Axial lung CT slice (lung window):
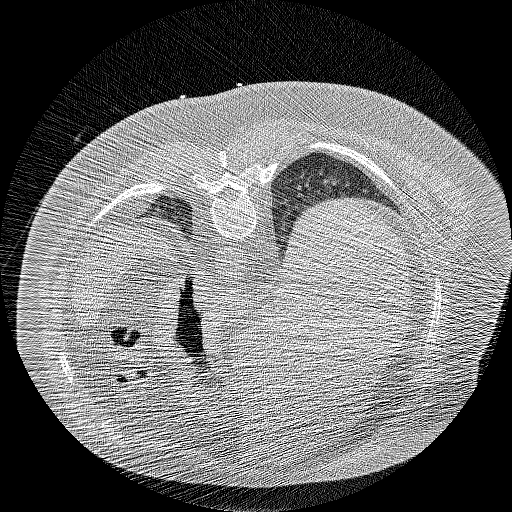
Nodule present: no